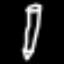
Label: pencil